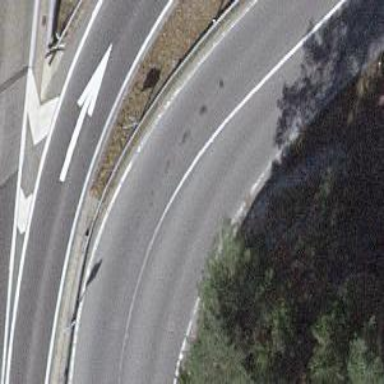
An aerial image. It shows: Secondary road with asphalt surface.